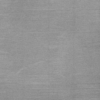
Label: dusty